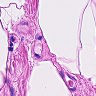
Metastatic tissue present: no